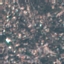
Land use / land cover: Residential